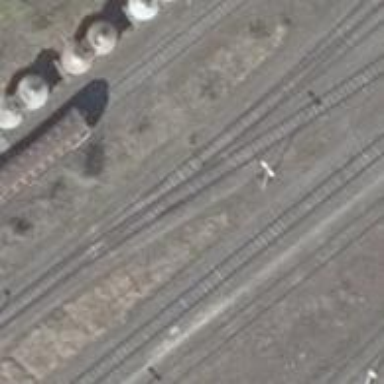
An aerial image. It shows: Railway switch.